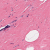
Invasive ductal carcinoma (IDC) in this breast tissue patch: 0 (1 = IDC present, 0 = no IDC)